Question: My requirement is One activity is calling another activity.When I click the radio button from list of sales route in the parent activity , dialog(that is called child) will come.That contain form. After finish tiny form work , it go to previous place(need to continue rest of work).
I have done like this:
'''
<activity android:theme="@android:style/Theme.Light.Panel" android:name=".SalesRouteDevitionActivity"
android:label="Sales Route Diviation">
</activity>
'''
Then My list of sales route java part is:
'''
@Override
protected void onListItemClick(ListView l, View v, int position, long id) {
super.onListItemClick(l, v, position, id);
Object o = this.getListAdapter().getItem(position);
keyword = o.toString();
positions = position;
if(position != 0 ){
Bundle bundle = new Bundle();
Intent showContent = new Intent(v.getContext(),SalesRouteDevitionActivity.class);
int postion = position;
String aString = Integer.toString(postion);
bundle.putString("positon", aString);
showContent.putExtras(bundle);
startActivityForResult(showContent, 2);
}else{
Intent intent = new Intent(SalesRouteActivity.this, ListRetailerActivity.class);
Bundle bundle = new Bundle();
bundle.putString("RouteName", keyword);
intent.putExtras(bundle);
View view = SalesActivityGroup.group.getLocalActivityManager().startActivity("", intent.addFlags(Intent.FLAG_ACTIVITY_CLEAR_TOP)).getDecorView();
SalesActivityGroup.group.replaceView(view);
}
}
@Override
protected void onActivityResult(int requestCode, int resultCode, Intent data) {
if( resultCode==Activity.RESULT_OK){
Toast.makeText(this, "Reason has been successfully.", Toast.LENGTH_LONG).show();
if(resultCode==RESULT_OK)
Toast.makeText(this, "Reason has been successfully.", Toast.LENGTH_LONG).show();
else
Toast.makeText(this, "Fail", Toast.LENGTH_LONG).show();
}
// super.onActivityResult(requestCode, resultCode, data);
}
'''
And my child activity is :
'''
public class SalesRouteDevitionActivity extends Activity {
private String array_spinner[];
String param1 = "";
@Override
public void onCreate(Bundle savedInstanceState) {
super.onCreate(savedInstanceState);
setContentView(R.layout.route_diviation_popup);
array_spinner=new String[2];
array_spinner[0]="Rain";
array_spinner[1]="Floods";
Spinner s = (Spinner) findViewById(R.id.spinner1);
ArrayAdapter adapter = new ArrayAdapter(this, android.R.layout.simple_spinner_dropdown_item, array_spinner);
s.setAdapter(adapter);
Button button = (Button) findViewById(R.id.submit);
button.setOnClickListener(new OnClickListener() {
public void onClick(View v) {
Intent intent= new Intent(getApplicationContext(),SalesRouteActivity.class);
Log.i("*********" ," --- " +getParent());
if (getParent() == null) {
setResult(RESULT_OK, intent);
} else {
getParent().setResult(RESULT_OK, intent);
}
finish();
}
});
}
'''
My problem is 'onActivityResult()'
I have a doubt, if the theme is '@android:style/Theme.Dialog' then can we use 'onActivityResult()';
Please help me ...
I am spending more than one day.... may be small issue ....

Thanks in advance....
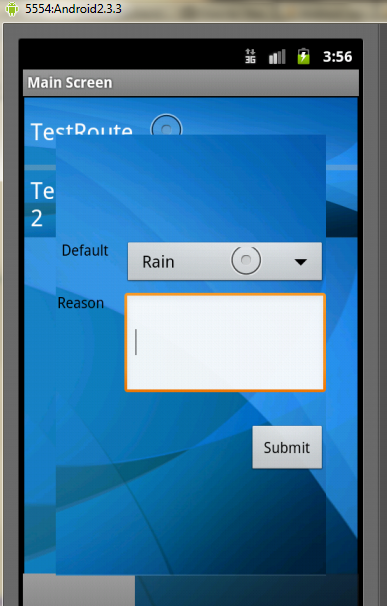
Answer: I have done this from this link.
<URL>
.Its very helpful for startActivityForResult from ActivityGroup